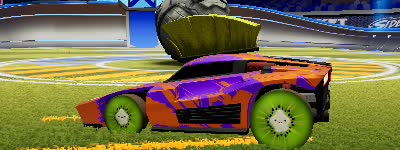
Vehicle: breakout